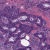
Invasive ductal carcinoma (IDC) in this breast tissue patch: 1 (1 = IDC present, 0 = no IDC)